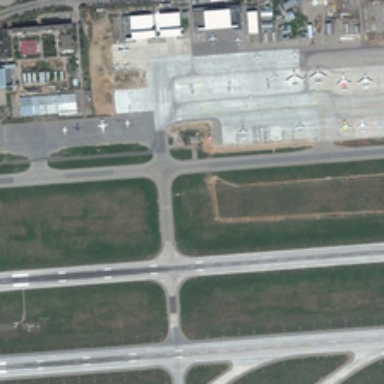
Many planes are in an airport .